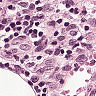
Metastatic tissue present: no